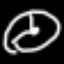
Label: clock